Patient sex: F
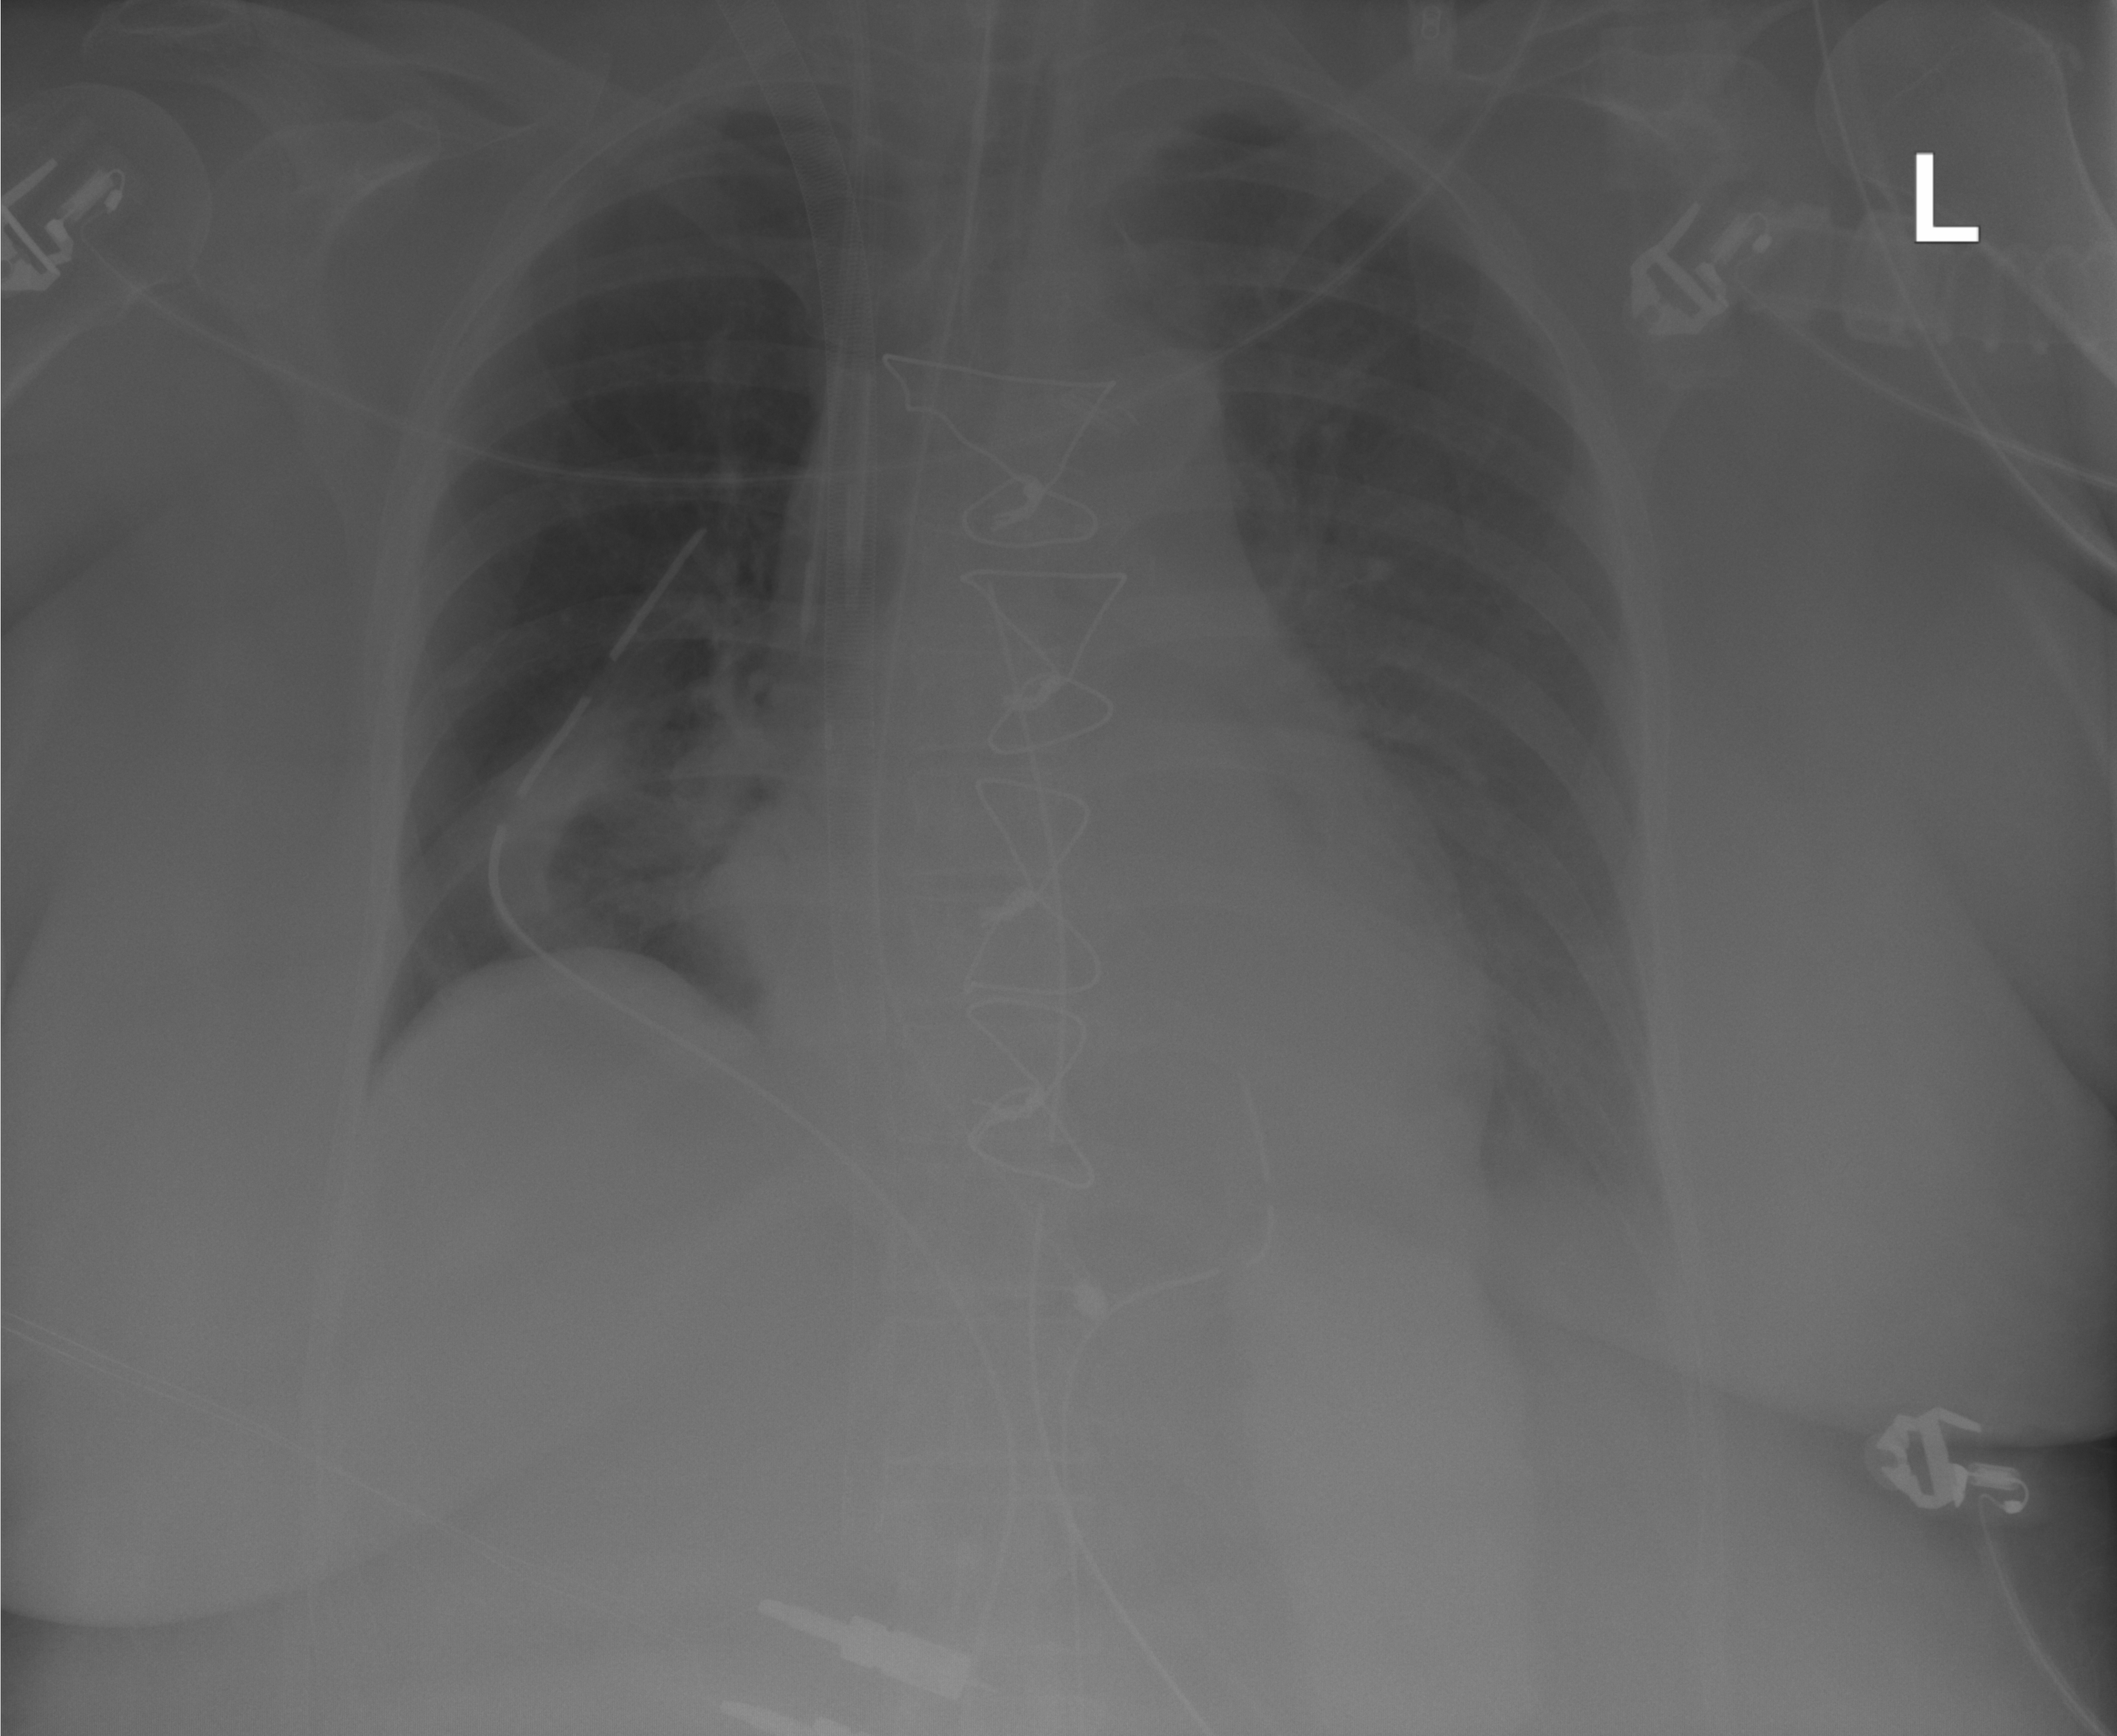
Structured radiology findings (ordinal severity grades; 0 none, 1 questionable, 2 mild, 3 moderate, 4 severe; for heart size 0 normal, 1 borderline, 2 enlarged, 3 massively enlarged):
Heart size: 2
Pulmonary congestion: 2
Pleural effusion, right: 0
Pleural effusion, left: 2
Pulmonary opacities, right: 0
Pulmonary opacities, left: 0
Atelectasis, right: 2
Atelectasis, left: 1